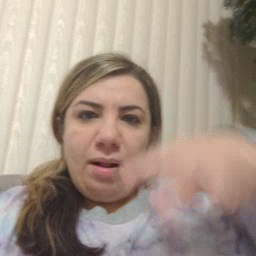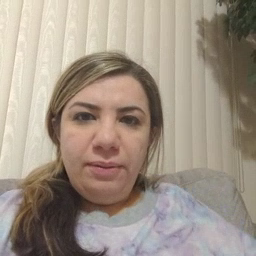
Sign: dance